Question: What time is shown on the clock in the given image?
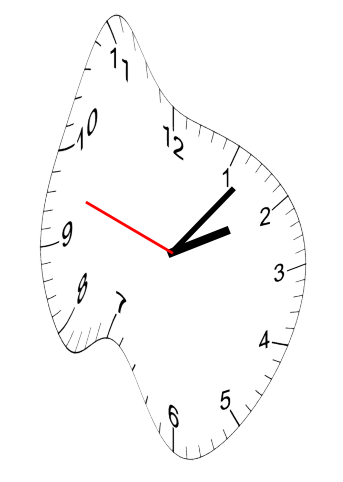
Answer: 02:06:48